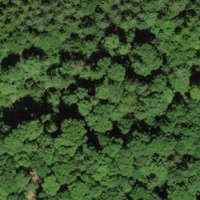
EUNIS habitat code: 44
Species observed at this site:
Lonicera acuminata